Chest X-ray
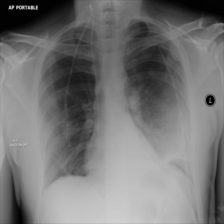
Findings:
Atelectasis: negative
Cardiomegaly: negative
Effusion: negative
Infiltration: negative
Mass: negative
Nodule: negative
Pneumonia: negative
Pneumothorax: negative
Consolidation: negative
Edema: negative
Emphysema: negative
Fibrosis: negative
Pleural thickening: negative
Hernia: negative